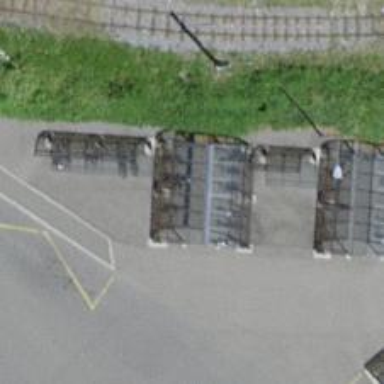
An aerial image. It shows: Bicycle parking facility.